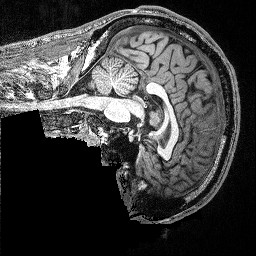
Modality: T1w
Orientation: sagittal
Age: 29
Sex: male
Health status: ill
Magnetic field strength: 3 T
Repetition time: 2.53 s
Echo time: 0.00331 s